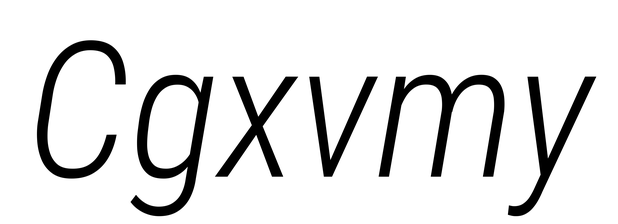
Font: Roboto-Italic_Condensed_Light_Italic